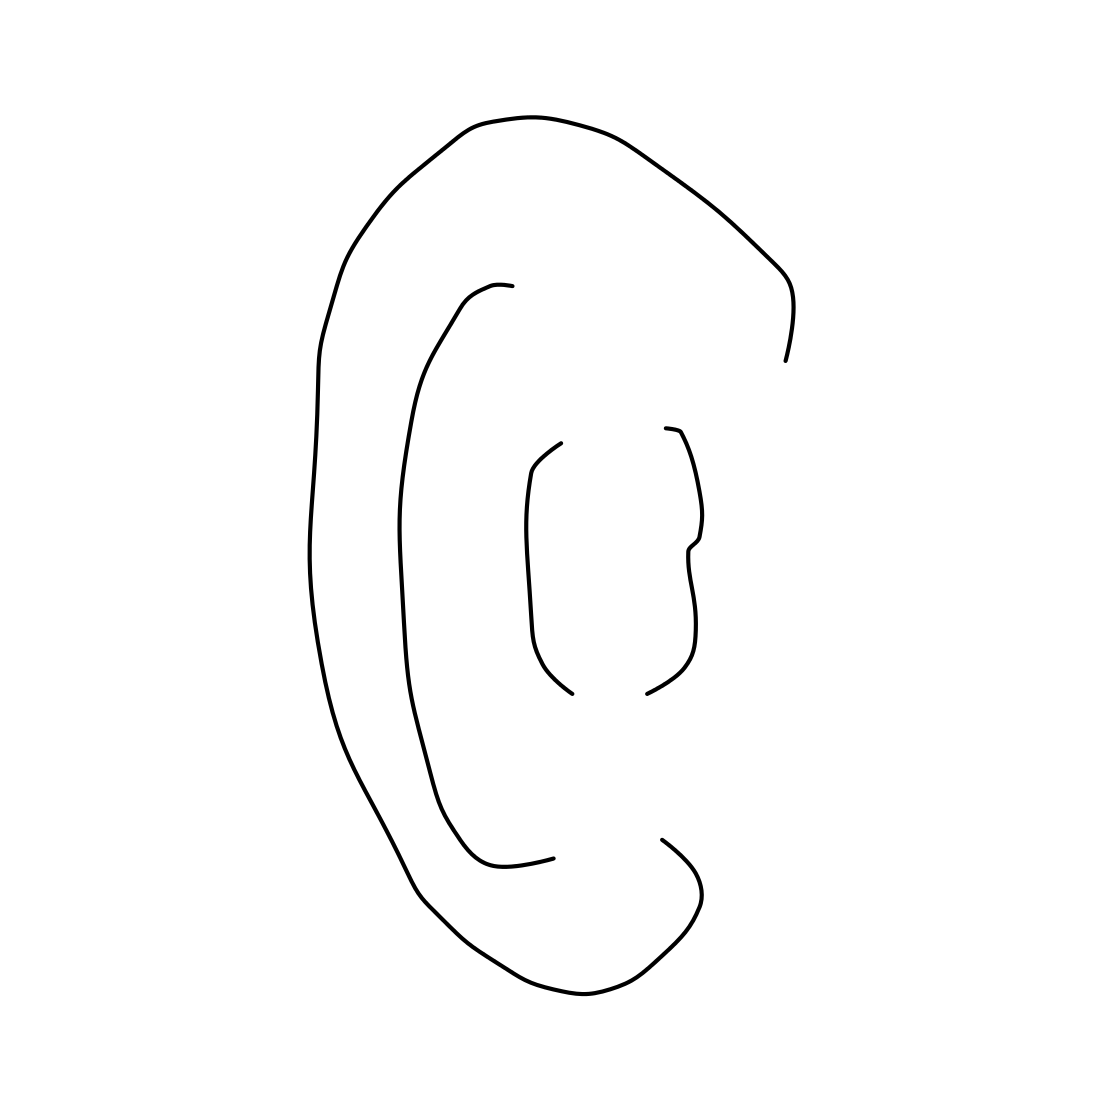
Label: ear